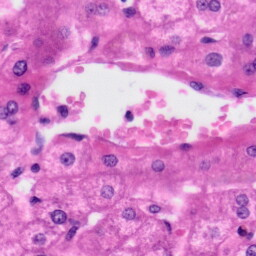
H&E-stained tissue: Liver